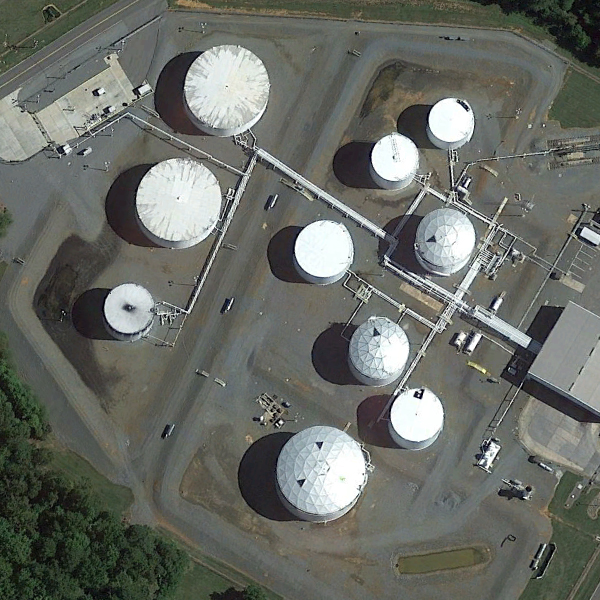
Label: StorageTanks